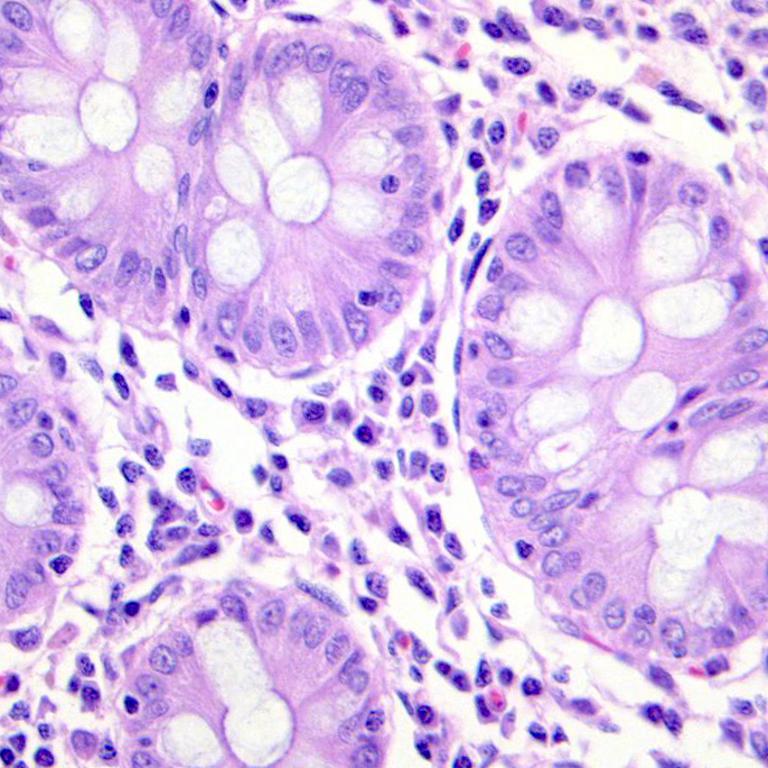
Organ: colon
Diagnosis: benign